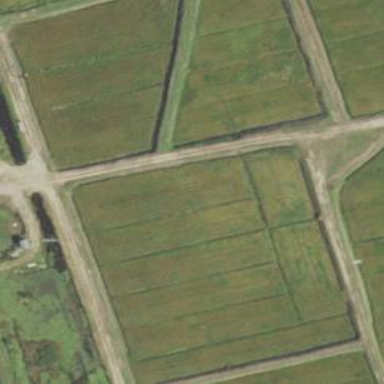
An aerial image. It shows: Farmland with wetland area where cranberries are grown.